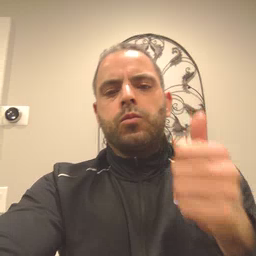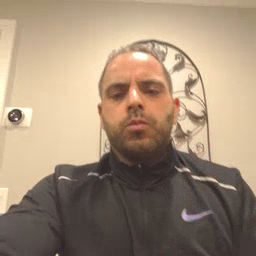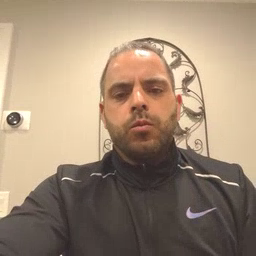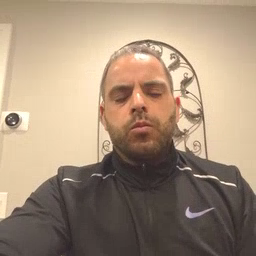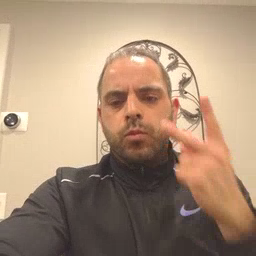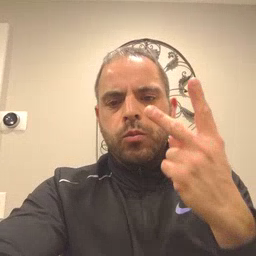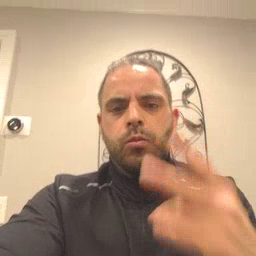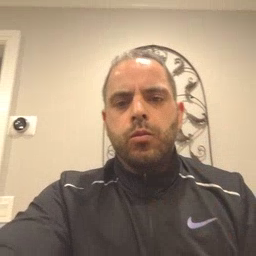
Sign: look